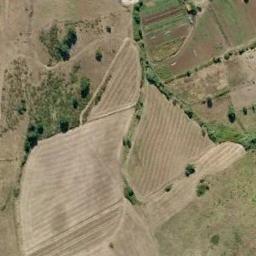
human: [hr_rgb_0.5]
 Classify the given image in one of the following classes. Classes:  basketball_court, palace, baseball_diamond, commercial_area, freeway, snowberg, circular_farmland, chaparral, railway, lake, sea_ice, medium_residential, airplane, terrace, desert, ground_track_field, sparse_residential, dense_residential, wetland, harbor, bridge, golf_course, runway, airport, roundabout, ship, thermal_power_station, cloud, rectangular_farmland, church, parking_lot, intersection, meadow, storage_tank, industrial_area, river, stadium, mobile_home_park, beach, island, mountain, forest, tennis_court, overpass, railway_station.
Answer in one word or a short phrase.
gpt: rectangular_farmland